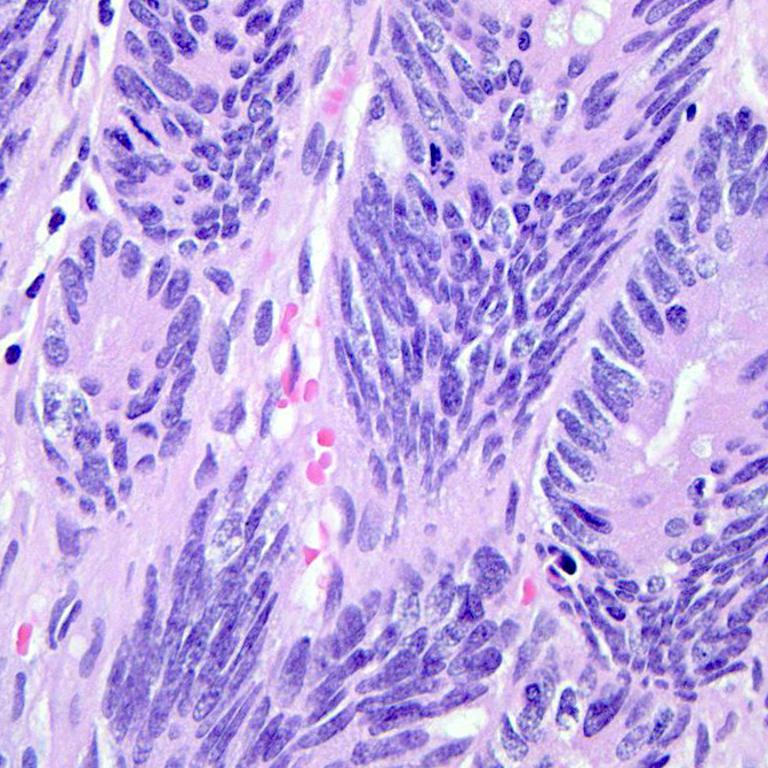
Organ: colon
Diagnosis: adenocarcinomas